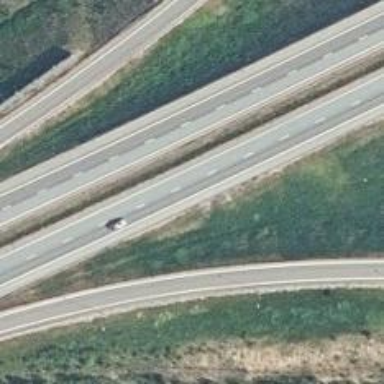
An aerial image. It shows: Asphalt motorway.